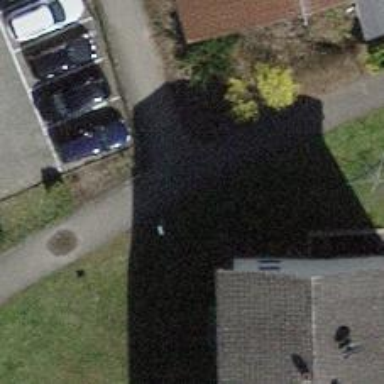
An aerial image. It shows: Paved footway.